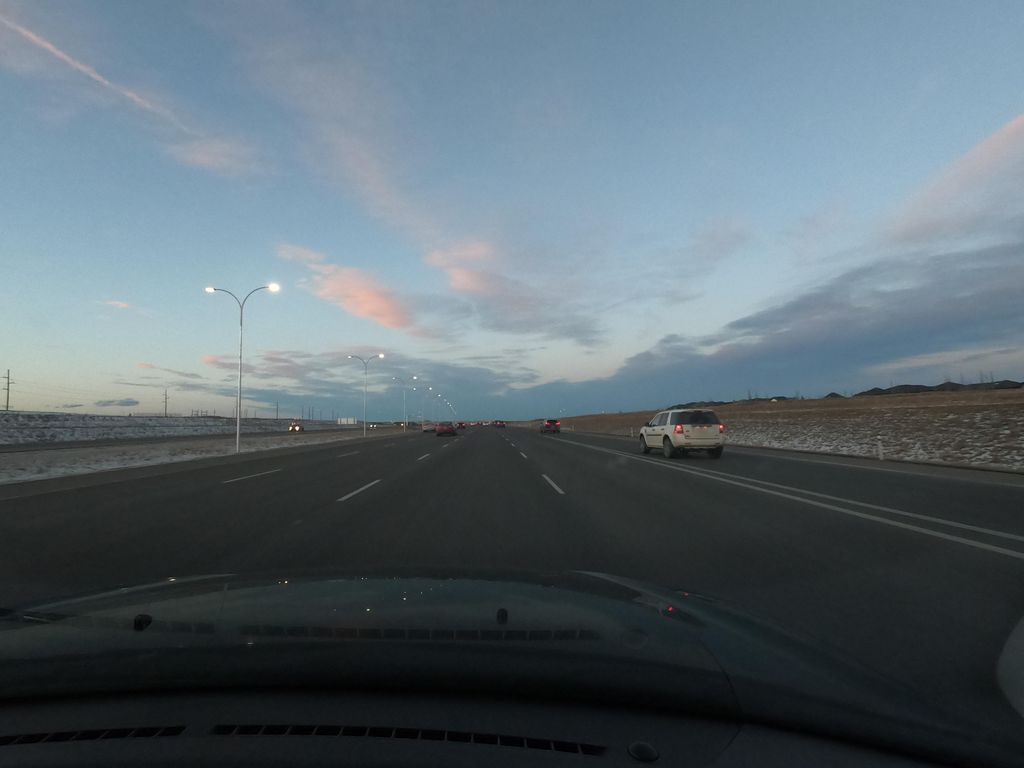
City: calgary